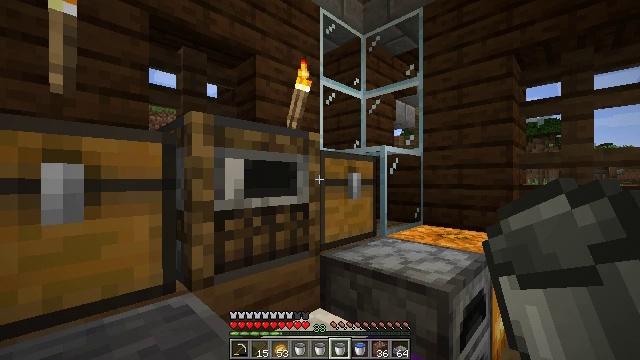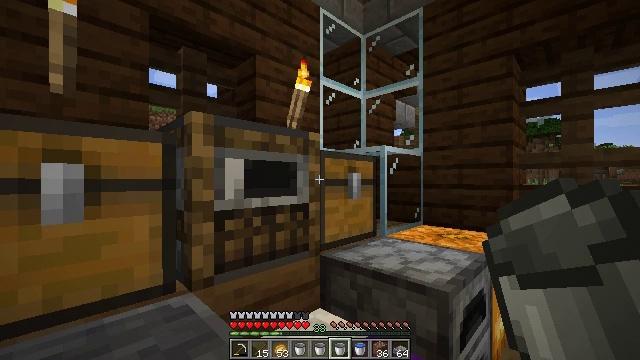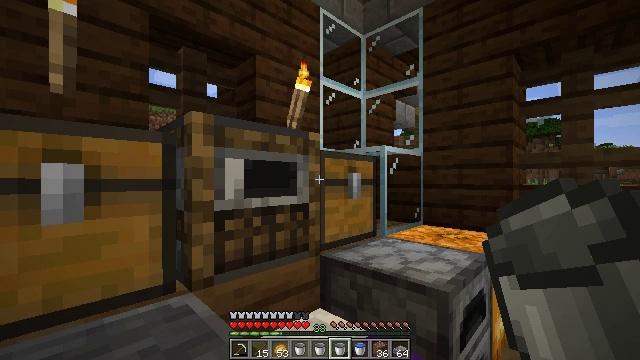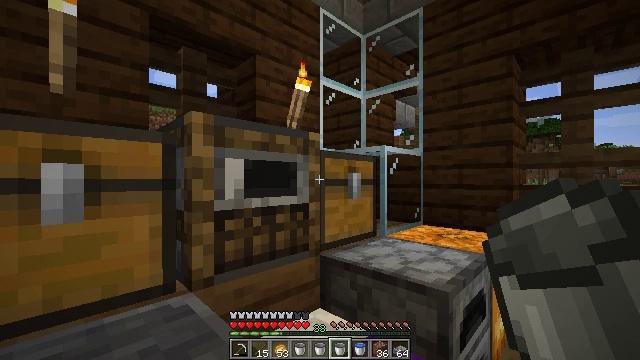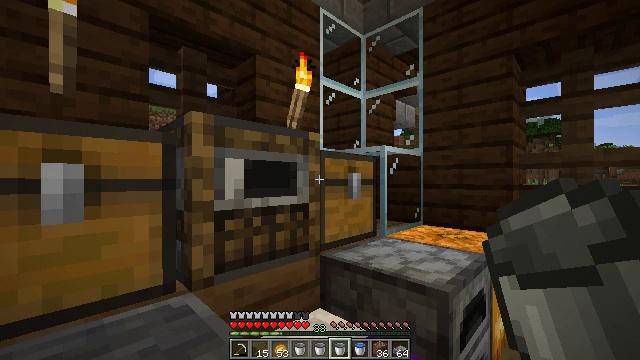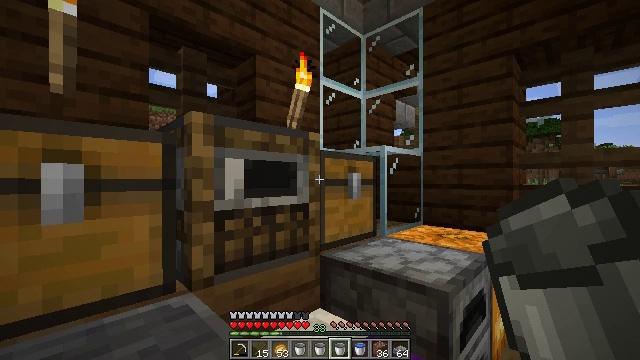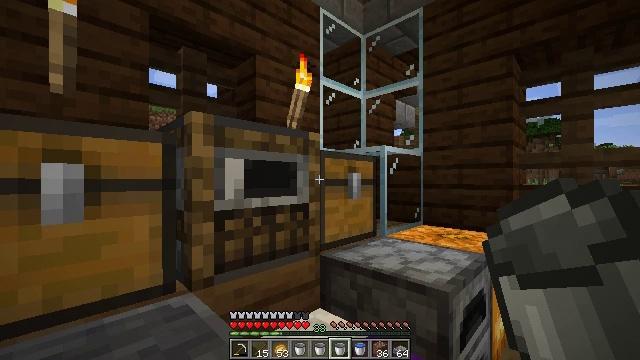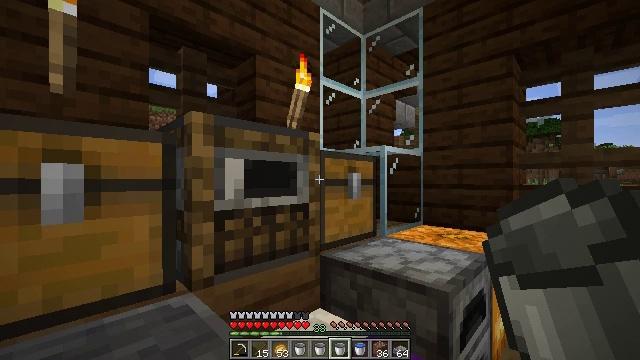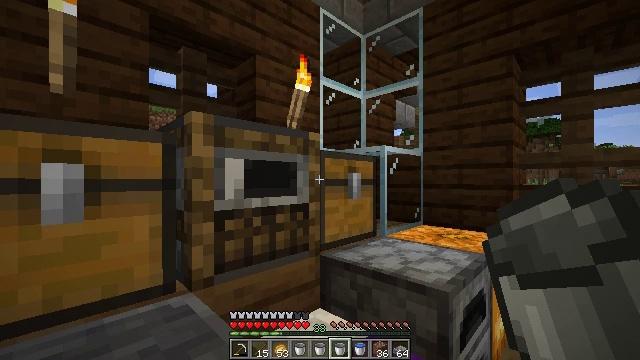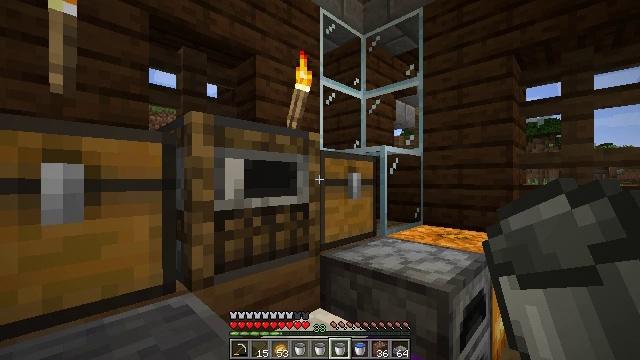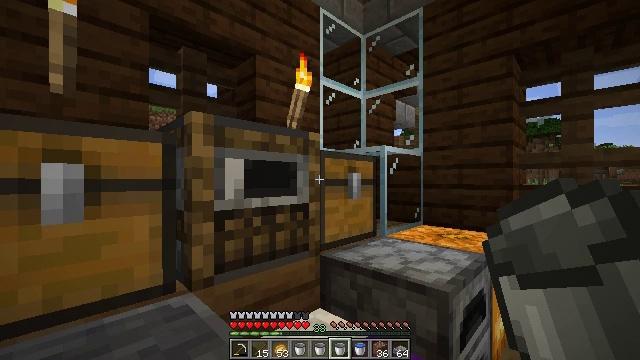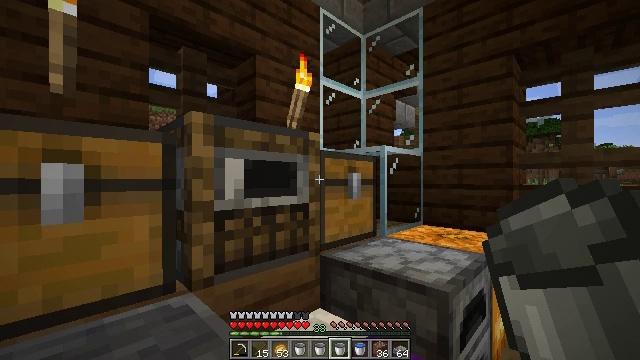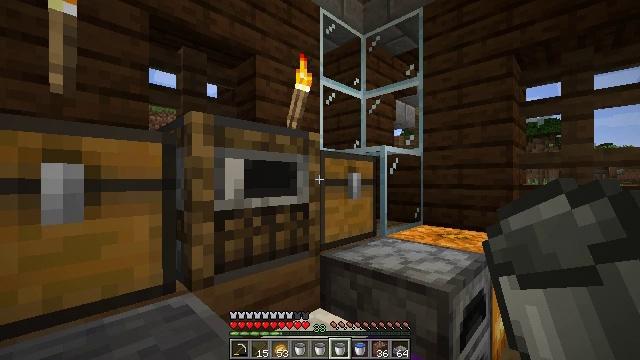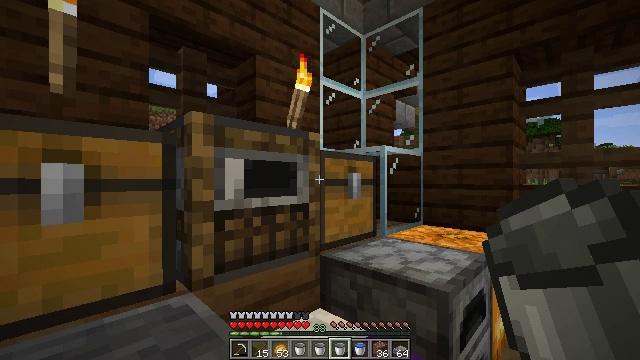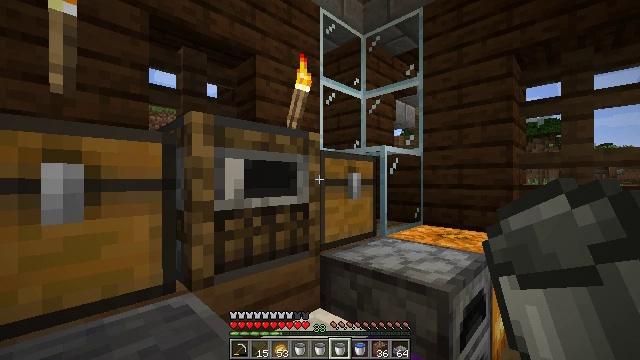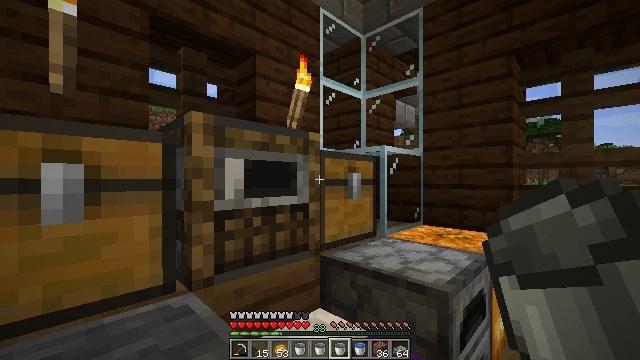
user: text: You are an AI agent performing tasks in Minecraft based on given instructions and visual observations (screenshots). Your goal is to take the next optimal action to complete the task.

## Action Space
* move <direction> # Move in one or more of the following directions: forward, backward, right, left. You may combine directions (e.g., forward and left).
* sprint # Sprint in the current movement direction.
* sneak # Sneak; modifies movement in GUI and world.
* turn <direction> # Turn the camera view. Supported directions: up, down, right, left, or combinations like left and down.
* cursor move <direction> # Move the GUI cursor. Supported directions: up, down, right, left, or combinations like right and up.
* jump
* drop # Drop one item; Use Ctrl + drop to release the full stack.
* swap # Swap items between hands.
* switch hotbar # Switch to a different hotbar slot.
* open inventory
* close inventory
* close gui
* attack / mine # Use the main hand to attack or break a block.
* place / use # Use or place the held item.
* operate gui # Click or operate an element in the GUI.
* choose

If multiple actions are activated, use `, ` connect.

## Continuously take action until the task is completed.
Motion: motion action
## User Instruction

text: Punch the spruce leaves to get saplings.
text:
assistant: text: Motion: no_op
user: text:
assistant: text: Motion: no_op
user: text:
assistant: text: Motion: no_op
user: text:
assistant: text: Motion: no_op
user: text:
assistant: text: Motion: no_op
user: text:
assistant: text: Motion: no_op
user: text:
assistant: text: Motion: no_op
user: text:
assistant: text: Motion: no_op
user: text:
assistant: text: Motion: no_op
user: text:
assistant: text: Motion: no_op
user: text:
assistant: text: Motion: no_op
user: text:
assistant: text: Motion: no_op
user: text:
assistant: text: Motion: no_op
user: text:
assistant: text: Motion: no_op
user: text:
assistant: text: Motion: no_op
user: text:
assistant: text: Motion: no_op
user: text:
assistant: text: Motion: no_op
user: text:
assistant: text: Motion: no_op
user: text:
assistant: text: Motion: no_op
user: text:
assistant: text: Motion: no_op
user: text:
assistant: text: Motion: no_op
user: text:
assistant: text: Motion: no_op
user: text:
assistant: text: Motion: no_op
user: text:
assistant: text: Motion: no_op
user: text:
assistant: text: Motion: no_op
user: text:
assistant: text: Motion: no_op
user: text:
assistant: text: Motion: no_op
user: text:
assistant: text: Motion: no_op
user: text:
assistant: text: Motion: no_op
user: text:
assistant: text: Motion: no_op